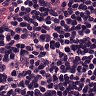
Metastatic tissue present: no